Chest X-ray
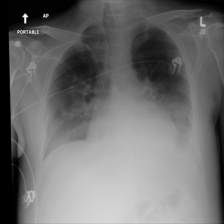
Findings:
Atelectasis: negative
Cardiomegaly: negative
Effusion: positive
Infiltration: positive
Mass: negative
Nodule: negative
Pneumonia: negative
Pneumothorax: negative
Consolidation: negative
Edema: negative
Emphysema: negative
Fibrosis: negative
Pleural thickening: negative
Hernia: negative